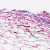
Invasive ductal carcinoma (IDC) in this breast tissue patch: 0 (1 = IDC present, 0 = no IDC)